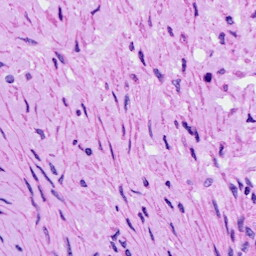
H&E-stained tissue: Ovarian